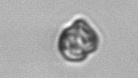
Label: Dinophyceae